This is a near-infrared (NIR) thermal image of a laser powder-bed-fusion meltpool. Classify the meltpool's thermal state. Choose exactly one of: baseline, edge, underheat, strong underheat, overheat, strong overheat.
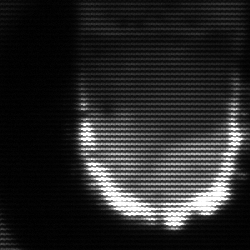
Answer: baseline